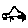
Label: car